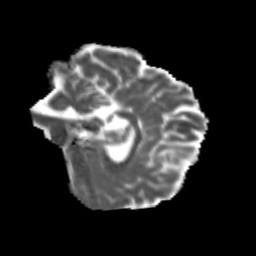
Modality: MD
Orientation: sagittal
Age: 23
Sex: female
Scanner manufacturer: siemens
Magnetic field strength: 3 T
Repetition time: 3.5 s
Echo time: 0.113 s